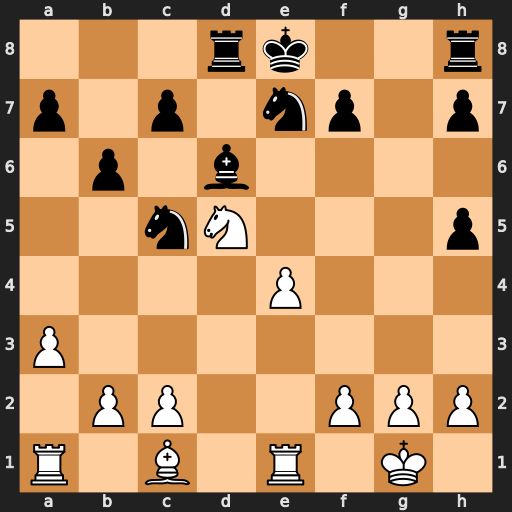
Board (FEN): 3rk2r/p1p1np1p/1p1b4/2nN3p/4P3/P7/1PP2PPP/R1B1R1K1
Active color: w
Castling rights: k
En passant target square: -
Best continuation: Nf6+ Kf8 Bh6#